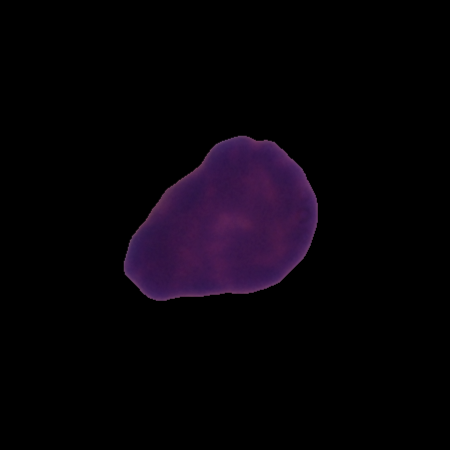
Label: healthy